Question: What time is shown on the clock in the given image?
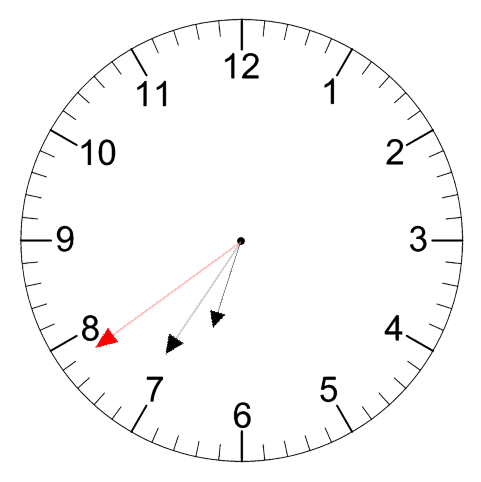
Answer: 06:35:39